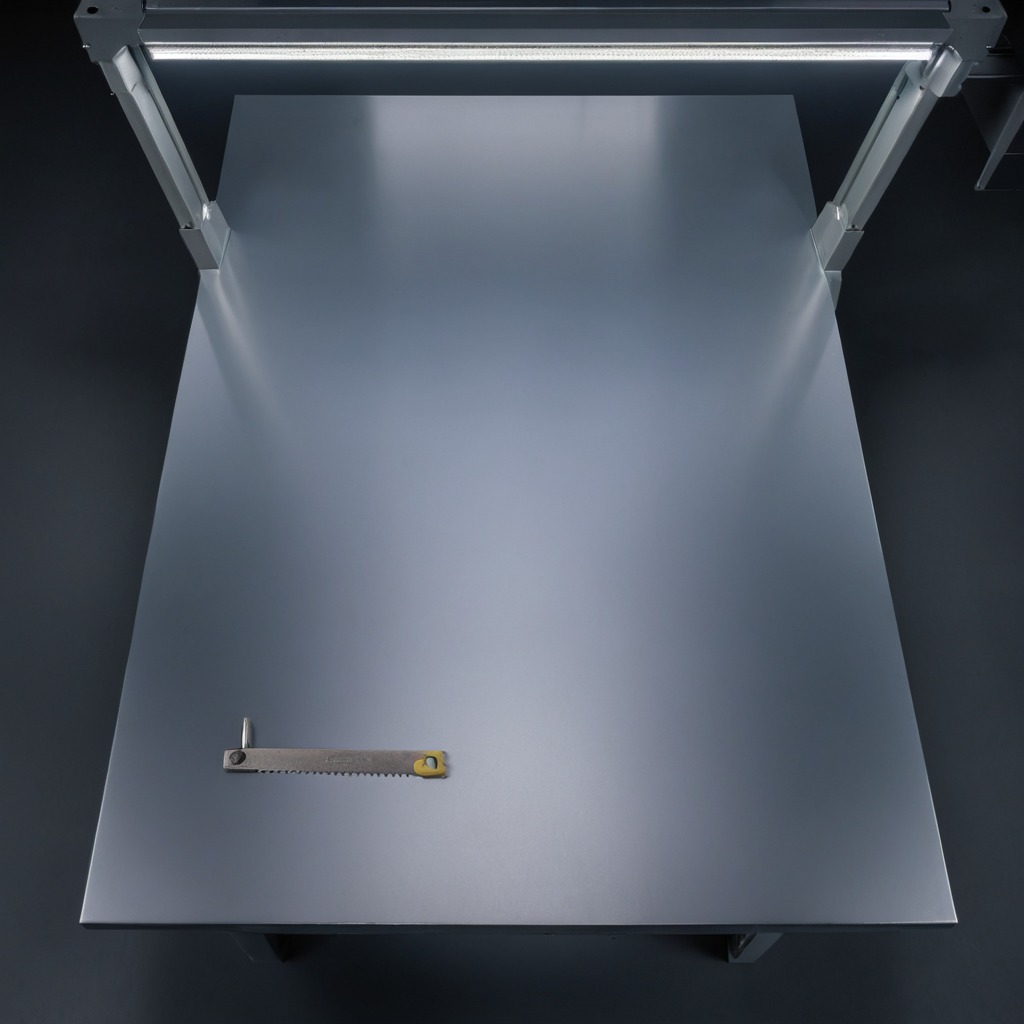
A handheld metal saw is lying on the tabletop in the evening.